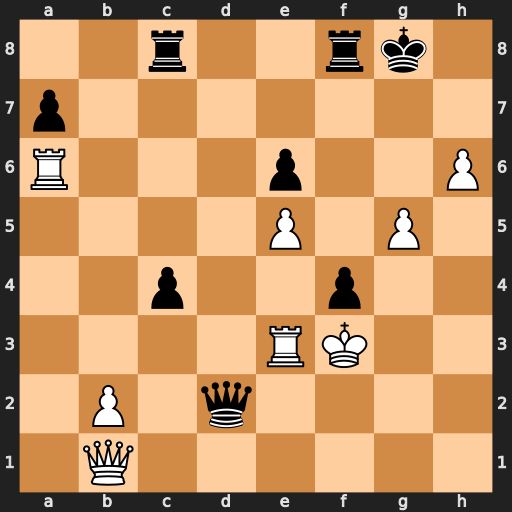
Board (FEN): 2r2rk1/p7/R3p2P/4P1P1/2p2p2/4RK2/1P1q4/1Q6
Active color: w
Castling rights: -
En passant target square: -
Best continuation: Qg6+ Kh8 Qg7#